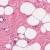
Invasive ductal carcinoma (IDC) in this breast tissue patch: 0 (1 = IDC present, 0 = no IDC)